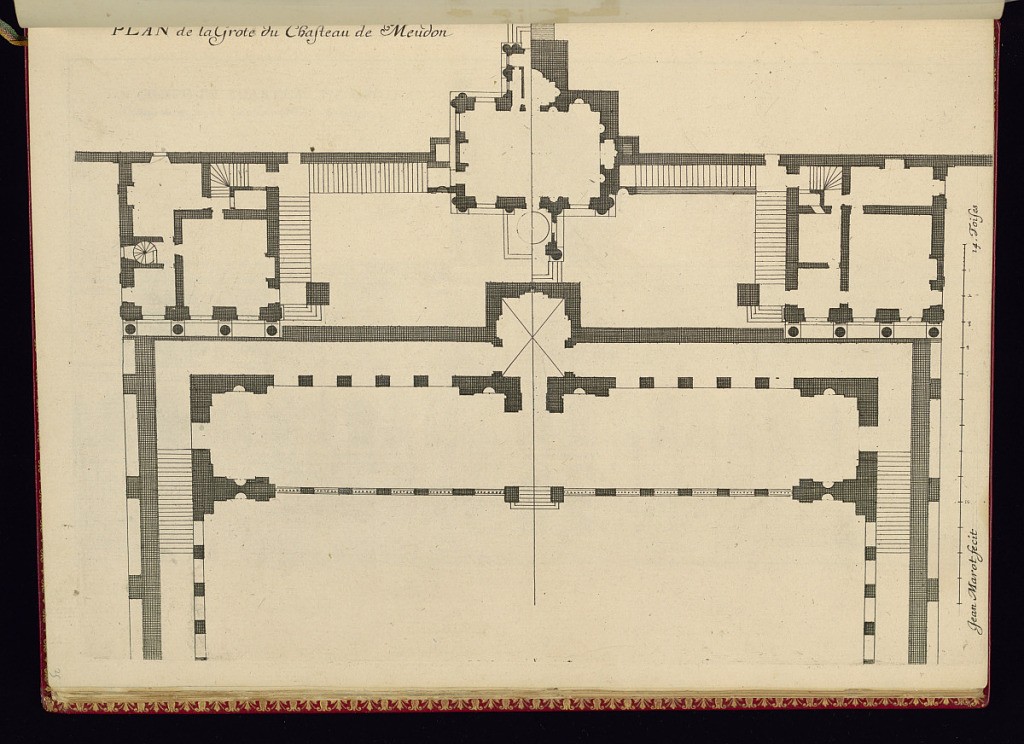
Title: PLAN de la Grote du Chasteau de Meudon
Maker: Jean Marot, French, 1619 - 1679
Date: ca.1635–ca.1660
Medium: Etching on laid paper
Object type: Print
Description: Architectural floor plan for a grotto at Meudon, France. A scale to the left. The plate is titled and signed.